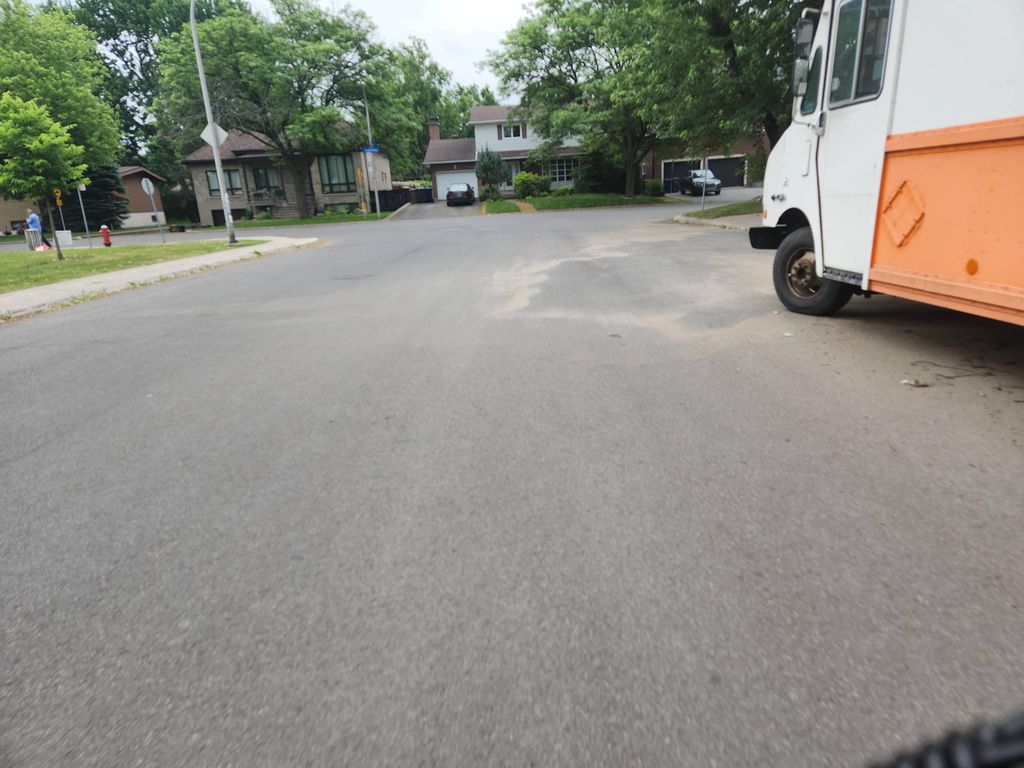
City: montreal